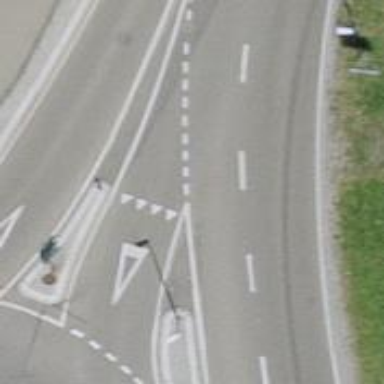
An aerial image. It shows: Road with "give way" sign.